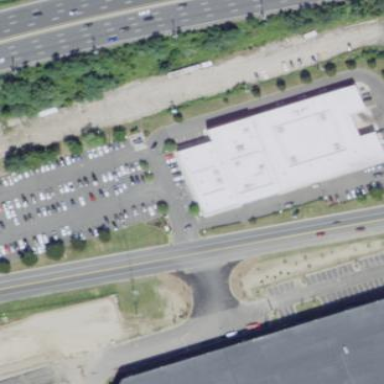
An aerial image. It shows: Building used as car repair shop.